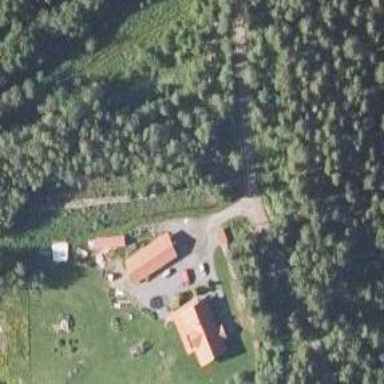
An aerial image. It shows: Driveway.